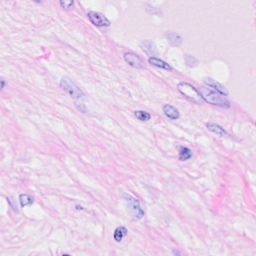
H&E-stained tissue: Breast